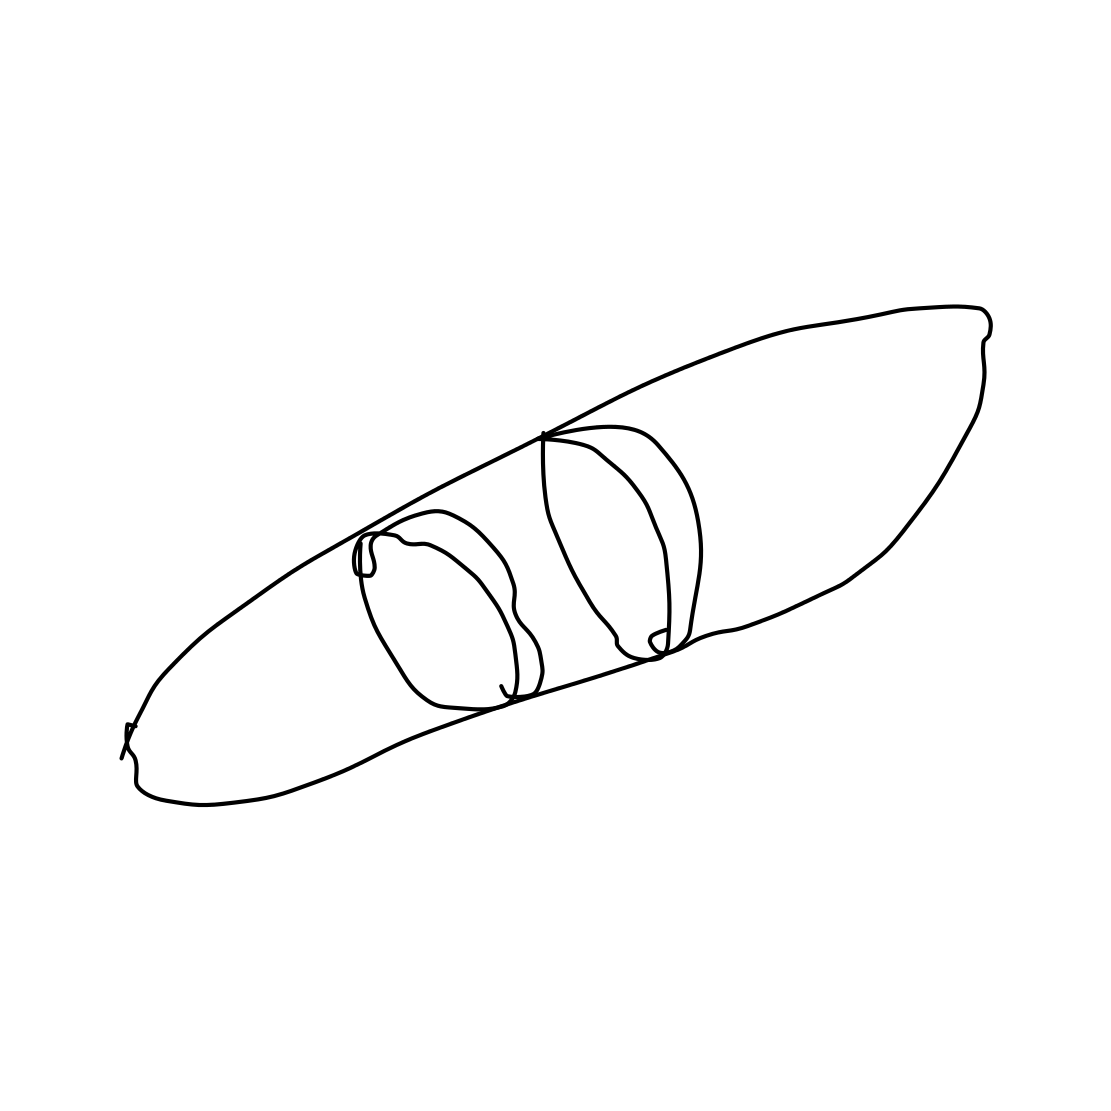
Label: snowboard